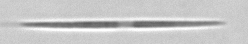
Label: pennate_Pseudo-nitzschia